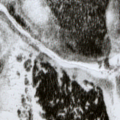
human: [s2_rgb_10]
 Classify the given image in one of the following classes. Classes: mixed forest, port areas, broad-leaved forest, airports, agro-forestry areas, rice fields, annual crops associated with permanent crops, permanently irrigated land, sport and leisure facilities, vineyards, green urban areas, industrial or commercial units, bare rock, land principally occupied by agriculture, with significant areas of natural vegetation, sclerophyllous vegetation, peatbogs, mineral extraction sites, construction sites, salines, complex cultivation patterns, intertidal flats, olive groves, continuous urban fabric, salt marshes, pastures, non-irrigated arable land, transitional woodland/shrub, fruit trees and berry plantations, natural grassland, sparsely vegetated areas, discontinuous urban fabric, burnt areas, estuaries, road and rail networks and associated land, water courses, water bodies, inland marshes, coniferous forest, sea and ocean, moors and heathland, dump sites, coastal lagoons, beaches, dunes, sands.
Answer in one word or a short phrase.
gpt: coniferous forest, mixed forest, peatbogs